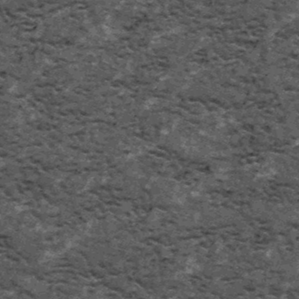
Label: frost